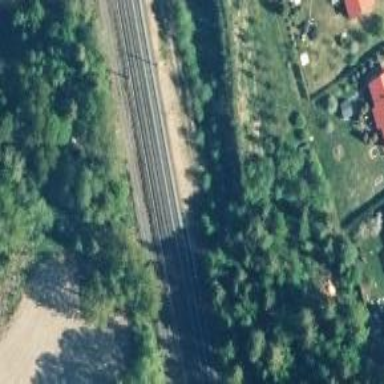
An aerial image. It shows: Railway with continuous electrified contact line.